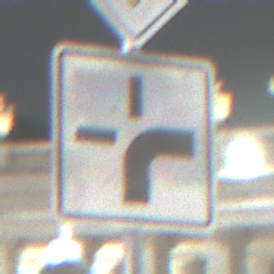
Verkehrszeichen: VerlaufVorfahrtsstrasse3
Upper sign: Vorfahrtsstrasse
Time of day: Night
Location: Outdoor (Urban)
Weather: PartlyCloudy
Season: NotSpecified
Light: Artificial